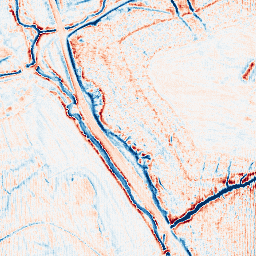
Category: edge_preserving
Decomposition family: anisotropic_diffusion
Decomposition parameters: iterations: 50
kappa: 30
gamma: 0.05
Upsampling method: fft_zeropad
Upsampling parameters: scale: 4
Upsampling scale: 4